Question: I'm designing a game for 'windows 8' using 'HTML5' , but my game can't be shown in snapped view and i'm wondering if it is possible to just show an image (like : Store application )?! if so how can i do that ?!
also can i set my game not to work in snap view like looking orientation?
-

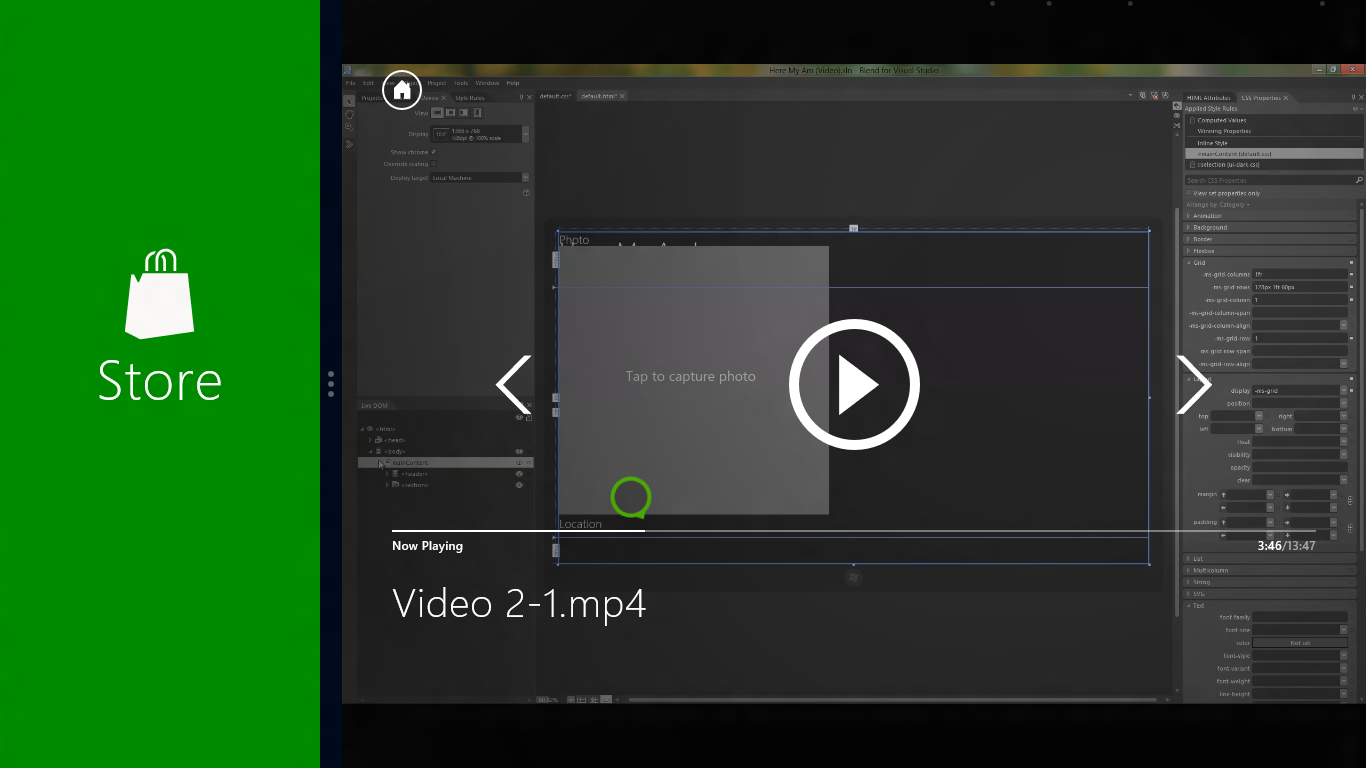
Answer: Thanks alot for your help , i solved it as you said "detecting when the app is in the snap view and so it will appear as i set in CSS file
sample code
checking for snap view
'''
window.onresize = function () {
var myViewState = Windows.UI.ViewManagement.ApplicationView.value;
var viewStates = Windows.UI.ViewManagement.ApplicationViewState;
if (myViewState == viewStates.snapped)
//do what you want
}
'''
then you should be perviously setting up your CSS file
'''
@media screen and (-ms-view-state: snapped) {
//do what you want to show when app go to snap view stat
}
'''